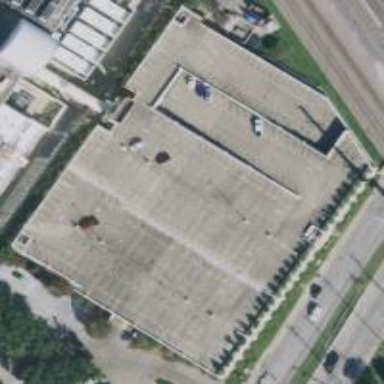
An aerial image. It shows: Multi-storey parking building.